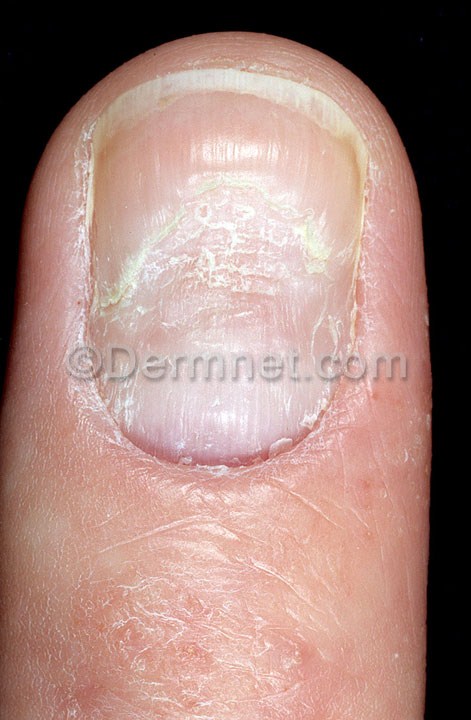
Disease: Nail Fungus and other Nail Disease